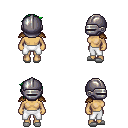
a pixel art fantasy rpg character, female body template, human, tanned skin, leather shoulder armor, white pants, green pixie cut hairstyle, metal helm, white slippers, four views (front, back, left, right), 2x2 character sprite sheet, small pixel art, hard edges, no anti-aliasing